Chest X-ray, PA view. Patient: 44 years old, sex F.
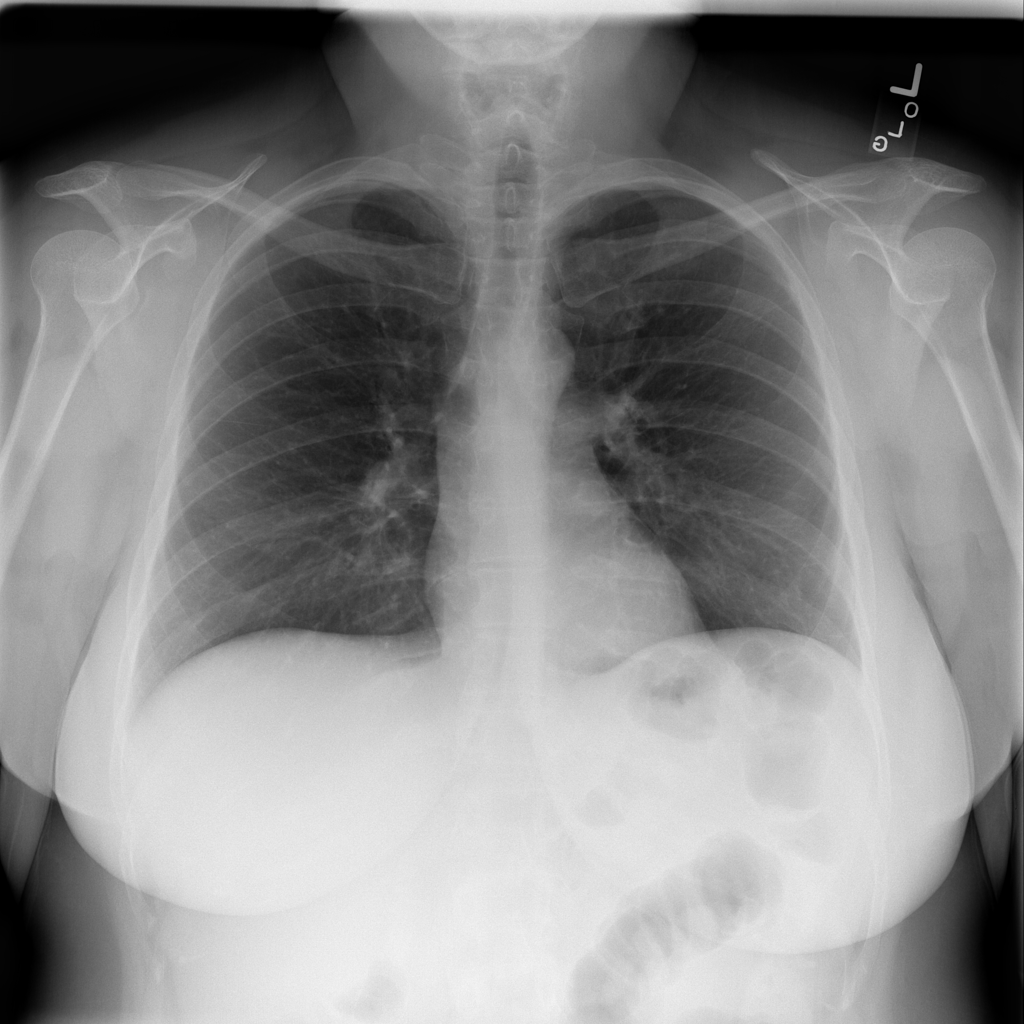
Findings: No Finding